Field crop: maize
Growth stage: 1
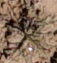
Species: lolium